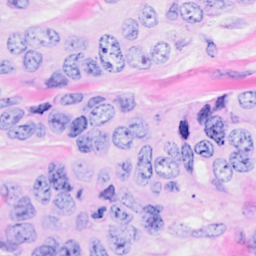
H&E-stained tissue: Breast